Question: I am quite new into saving into coreData and using iOS dev.
I want to be able to have a user in my db that has a unique identifier / is pulled with 'idFB' and that user can create and retrieve their work out routines.
I managed (I think) to create a method that properly retriev the 'routineName' from the 'Routine entity' that is associated with the right 'User'. See the 'fetch' method.
I think I am not saving with the right entities relationship association 'User (usersExercise) <--->> Routine (userID)'. In order words I think my 'save' method is not right... as I am saving the whole user to userID and it just doesnt feel right? Mainly because when it spits out the 'Routine.userID' it pulls the whole associated user instead of a specific ID? i dont really know what to expect
Could anyone please help me build these method properly? I am very confused with the whole process of coreData saving and making the right relationships.

'''
- (void) save {
Routine *newRoutine = [NSEntityDescription insertNewObjectForEntityForName:@"Routine" inManagedObjectContext:context];
newRoutine.users = [self getCurrentUser];
newRoutine.routineName = @"myRoutine Test Name";
NSError* error;
[context save:&error ];
NSLog(@"Saved now try to fetch");
[self fetch];
}
-(void) fetch {
NSFetchRequest *fetchRequestItems = [[NSFetchRequest alloc] init];
NSEntityDescription *entityItem = [NSEntityDescription entityForName:@"Routine" inManagedObjectContext:context];
[fetchRequestItems setEntity:entityItem];
User* user = [self getCurrentUser];
// if i try [[self getCurrentUser] usersRoutine] it shows an error
[fetchRequestItems setPredicate:[NSPredicate predicateWithFormat:@"users == %@",user]];
//Sort by last edit ordered
NSArray *sortDescriptors = [NSArray arrayWithObjects:nil];
[fetchRequestItems setSortDescriptors:sortDescriptors];
NSError *error = nil;
NSArray* Routines = [context executeFetchRequest:fetchRequestItems error:&error];
NSLog(@"result %@", [(Routine *)Routines[0] users] );
}
-(User *)getCurrentUser {
NSEntityDescription *entityDesc = [NSEntityDescription entityForName:@"User" inManagedObjectContext:context];
NSFetchRequest *request = [[NSFetchRequest alloc] init];
[request setEntity:entityDesc];
if (_appDelegate.isFB)
{
request.predicate = [NSPredicate predicateWithFormat:@"idFB LIKE %@",_appDelegate.fdID];
NSError *error = nil;
NSArray *matches = [[context executeFetchRequest:request error:&error] mutableCopy];
return (User *)matches[0];
} else
{
NSLog(@"CreateRoutinePOPUP NON FB TO BE TESTED");
request.predicate = [NSPredicate predicateWithFormat:@"email LIKE %@",_appDelegate.currentUser];
NSError *error = nil;
NSArray *matches = [[context executeFetchRequest:request error:&error] mutableCopy];
return (User *)matches[0];
}
'''
This is what the NSLog in fetch is printing:
'''
2013-04-28 22:33:26.555 iGym[7916:c07] result <User: 0xa480580> (entity: User; id: 0xa495a00 <x-coredata://D87CEBB4-016C-4A1B-802C-2D1117BB3E51/User/p1> ; data: {
dob = "1986-12-26 00:00:00 +0000";
email = ".com";
firstTime = nil;
gender = male;
height = nil;
idFB =3333;
idUserExternal = 0;
idUserInternal = 0;
isPT = nil;
language = "en_US";
location = "London, United Kingdom";
metricSystem = nil;
name = Joan;
nickname = nil;
password = nil;
surname = Thurft;
usersExercise = "<relationship fault: 0xa4824a0 'usersExercise'>";
usersRoutine = (
"0xa495f00 <x-coredata://D87CEBB4-016C-4A1B-802C-2D1117BB3E51/Routine/p6>",
"0xa4877e0 <x-coredata://D87CEBB4-016C-4A1B-802C-2D1117BB3E51/Routine/p1>",
"0xa4877f0 <x-coredata://D87CEBB4-016C-4A1B-802C-2D1117BB3E51/Routine/p2>",
"0xa487800 <x-coredata://D87CEBB4-016C-4A1B-802C-2D1117BB3E51/Routine/p3>",
"0xa487810 <x-coredata://D87CEBB4-016C-4A1B-802C-2D1117BB3E51/Routine/p4>",
"0xa487820 <x-coredata://D87CEBB4-016C-4A1B-802C-2D1117BB3E51/Routine/p5>"
);
weight = nil;
})
'''
also when i add NSLog(@"get current result %@", [(User *)matches[0] usersRoutine] ); to the getCurrentUser method I get the whole user's data and the relationship says
'''
usersExercise = "<relationship fault: 0xa464730 'usersExercise'>";
'''
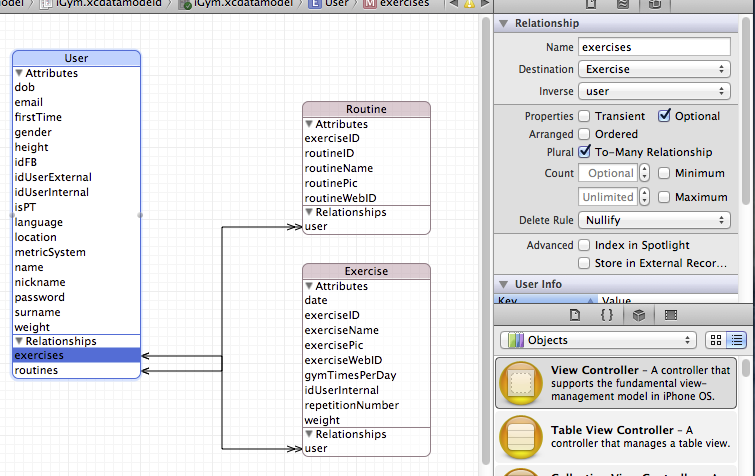
Answer: You need to use the provided method to add a "many object" in the one to many object. In your case it is called 'addRoutineObject:'
Try this new save method:
'''
- (void) save {
Routine *newRoutine = [NSEntityDescription insertNewObjectForEntityForName:@"Routine" inManagedObjectContext:context];
newRoutine.routineName = @"myRoutine Test Name";
NSEntityDescription *entityDesc = [NSEntityDescription entityForName:@"User" inManagedObjectContext:context];
NSFetchRequest *request = [[NSFetchRequest alloc] init];
[request setEntity:entityDesc];
NSArray *matches;
NSError *error = nil;
if (_appDelegate.isFB)
{
request.predicate = [NSPredicate predicateWithFormat:@"idFB LIKE %@",_appDelegate.fdID];
matches = [[context executeFetchRequest:request error:&error] mutableCopy];
} else
{
NSLog(@"CreateRoutinePOPUP NON FB TO BE TESTED");
request.predicate = [NSPredicate predicateWithFormat:@"email LIKE %@",_appDelegate.currentUser];
matches = [[context executeFetchRequest:request error:&error] mutableCopy];
}
if (matches.count == 0)
{
NSLog(@"no user matched");
}
else
{
User *aUser = [matches objectAtIndex:0];
[aUser addRoutineObject:newRoutine];
if (![context save:&error])
{
NSLog(@"couldn't save: %@", [error localizedDescription]);
}
}
}
'''